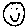
Label: smiley face